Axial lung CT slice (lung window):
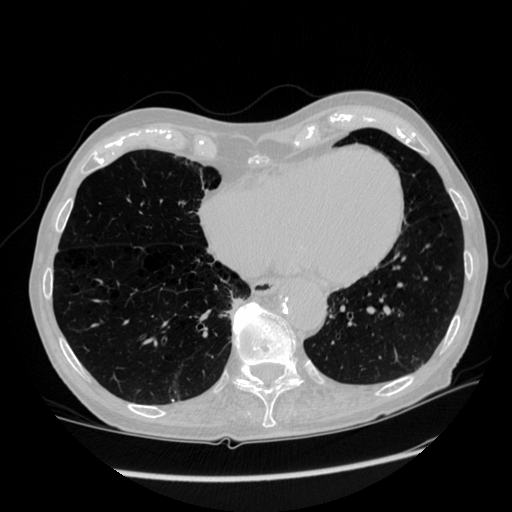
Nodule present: no